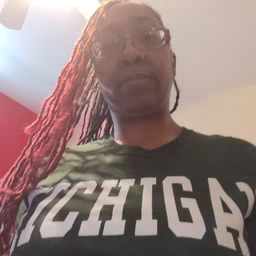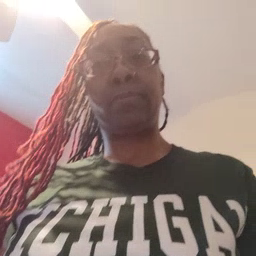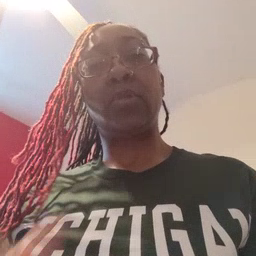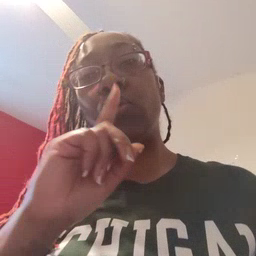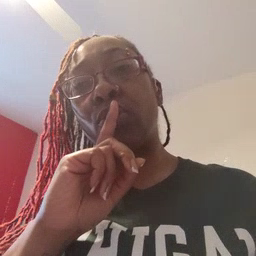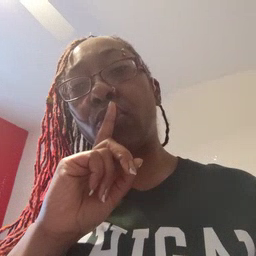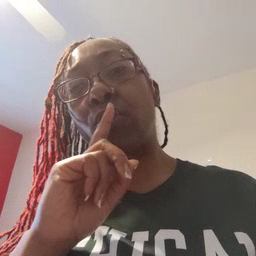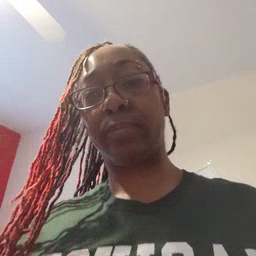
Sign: shhh